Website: home-depot
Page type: review-order
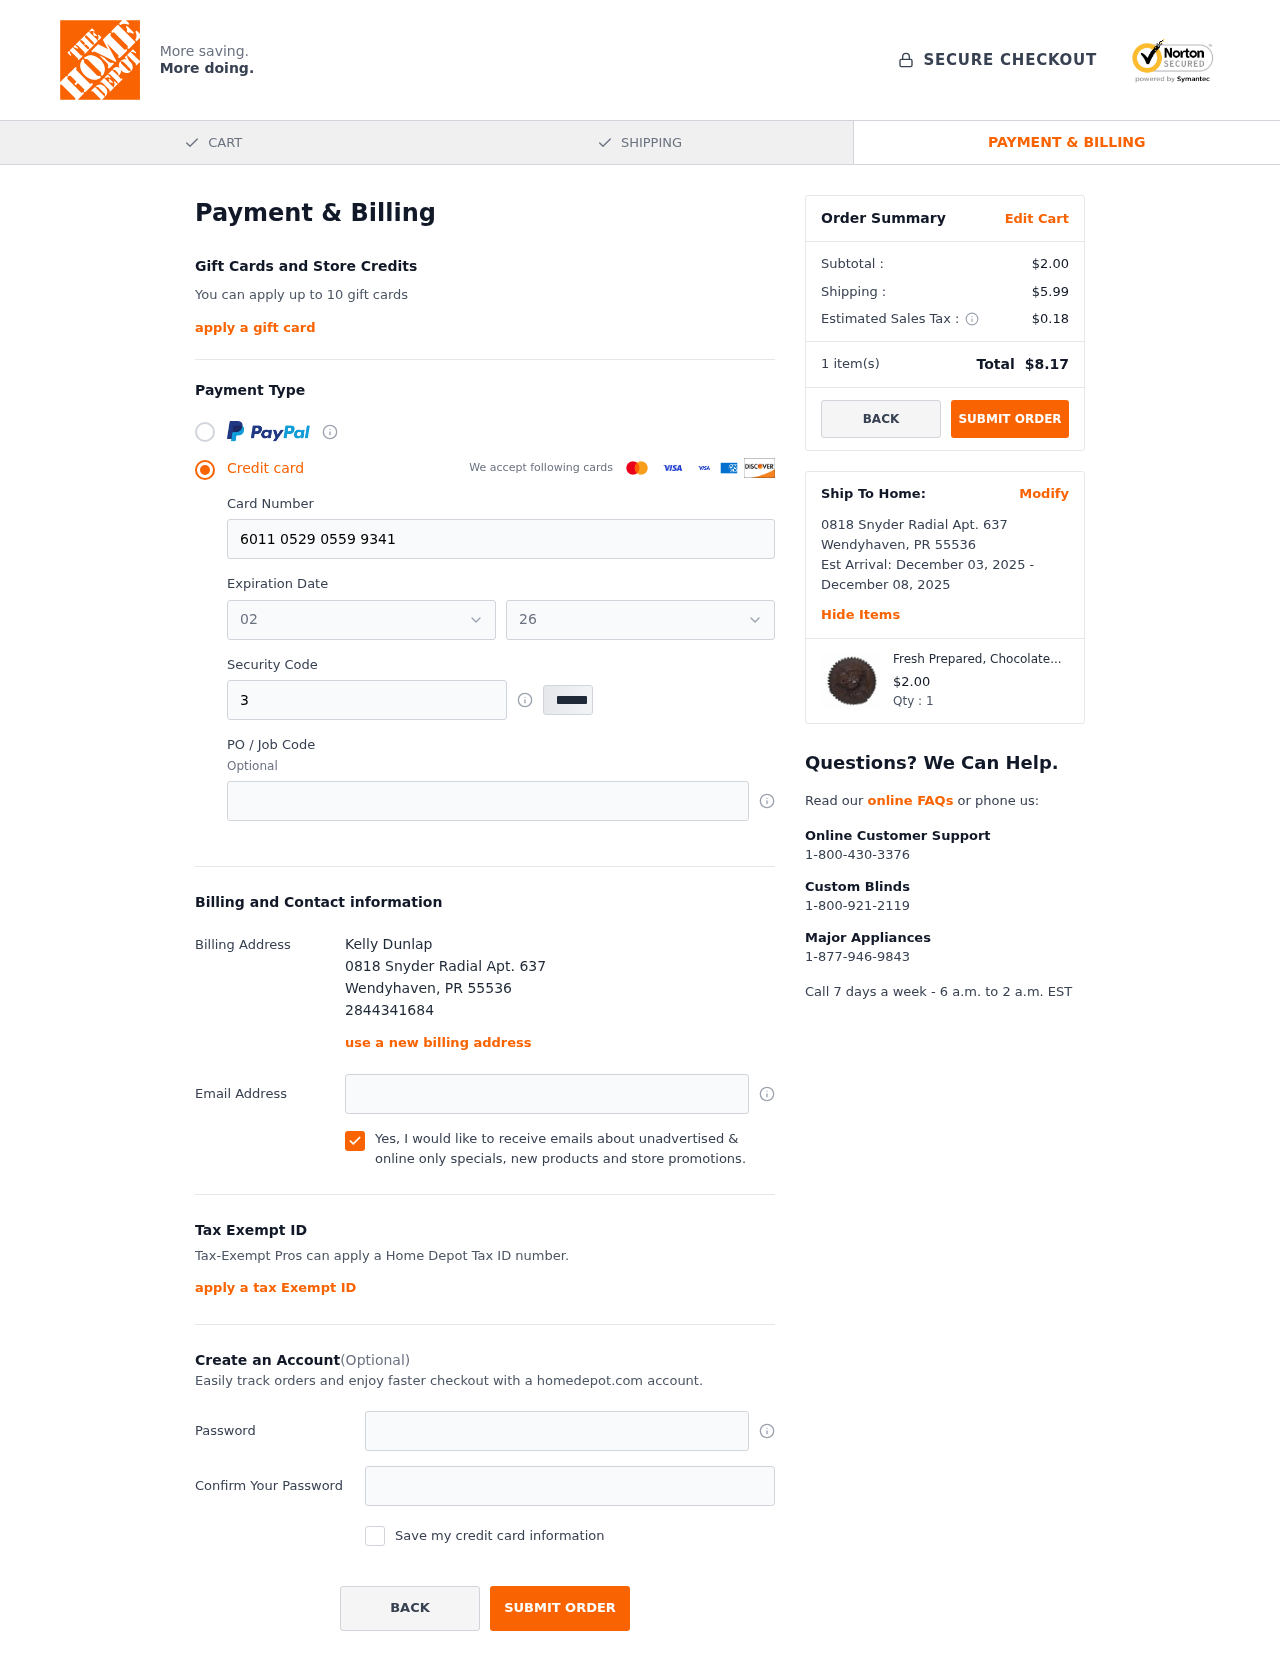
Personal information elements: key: PII_CARD_EXPIRY_MONTH
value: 02
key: PII_CARD_EXPIRY_YEAR
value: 26
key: PII_CITY
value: Wendyhaven
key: PII_FULLNAME
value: Kelly Dunlap
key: PII_PHONE
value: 2844341684
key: PII_POSTCODE
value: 55536
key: PII_STATE_ABBR
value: PR
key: PII_STREET
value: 0818 Snyder Radial Apt. 637
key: PII_CARD_NUMBER
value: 6011 0529 0559 9341
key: PII_CARD_CVV
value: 351
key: PII_EMAIL
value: kelly_dunlap@hotmail.com
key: PII_STATE
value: PR
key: PII_POSTCODE_FULL
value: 55536
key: PII_POSTCODE_NUMERIC
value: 55536
Product elements: key: PRODUCT1_NAME
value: Fresh Prepared, Chocolate Chip Muffin
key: PRODUCT1_PRICE
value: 2
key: PRODUCT1_QUANTITY
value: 1
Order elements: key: ORDER_SUBTOTAL
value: $2.00
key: ORDER_SHIPPING_COST
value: $5.99
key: ORDER_TAX
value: $0.18
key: ORDER_NUM_ITEMS
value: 1
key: ORDER_TOTAL
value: $8.17
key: ORDER_SHIPPING_DATE
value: December 03, 2025
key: ORDER_DELIVERY_DATE
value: December 08, 2025